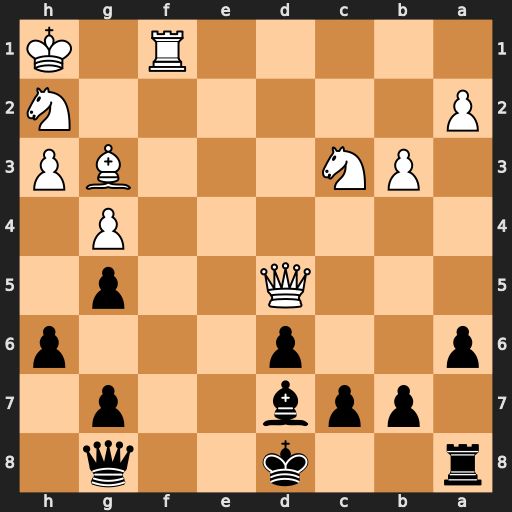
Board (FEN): r2k2q1/1ppb2p1/p2p3p/3Q2p1/6P1/1PN3BP/P6N/5R1K
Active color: b
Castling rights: -
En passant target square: -
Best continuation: Bc6 Qxc6 bxc6